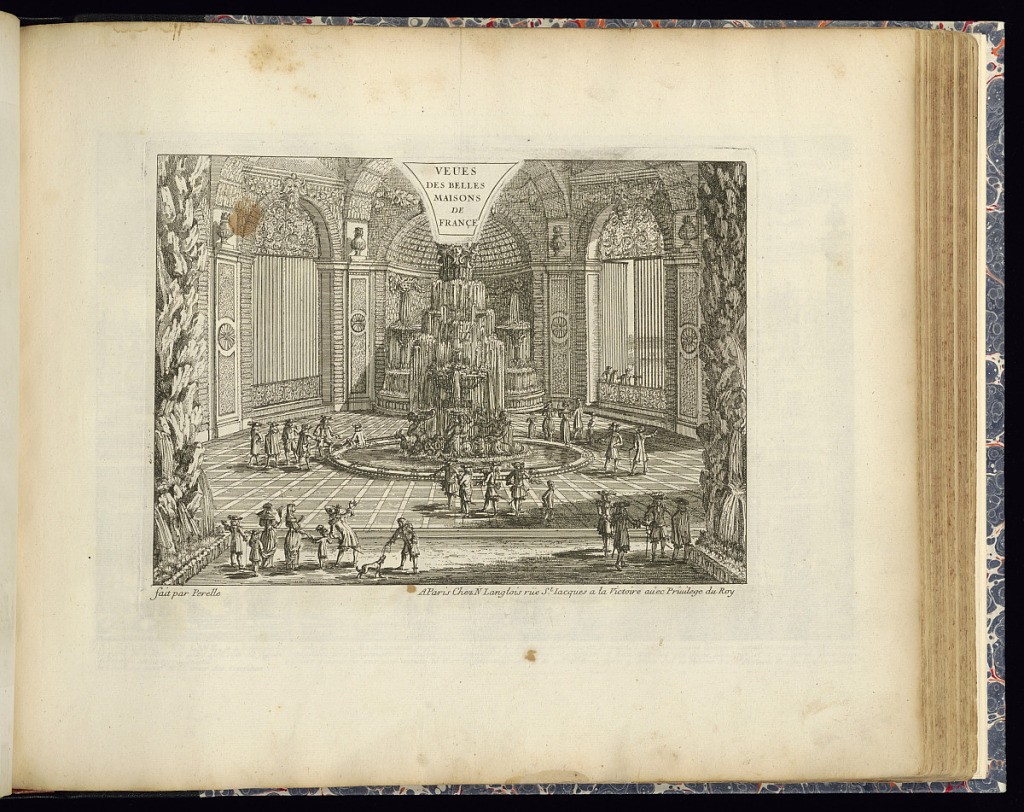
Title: Title Page
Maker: Gabriel Perelle, French, 1604–1677
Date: late 17th century
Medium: Etching on laid paper
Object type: Print
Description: Title page illustrating a grotto interior or garden building with a large fountain in the center, arched windows, and doors. A cascading fountain within an arched niche in the center behind the fountian. The walls are decorated with a grotto effect, shells, vases, mascarons (masks), and frostwork. Figures standing and walking around within the interior. The plate is titled and signed.